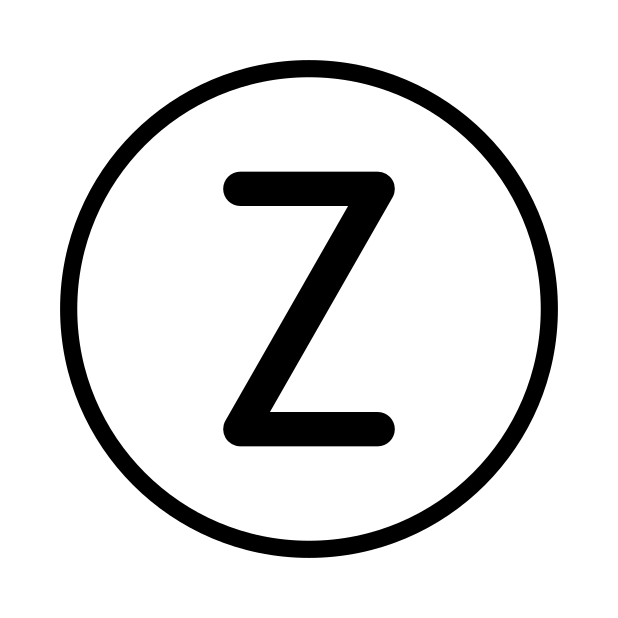
regional indicator Z